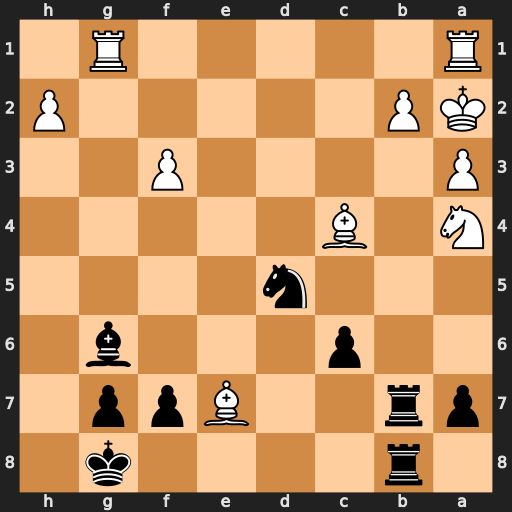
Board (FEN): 1r4k1/pr2Bpp1/2p3b1/3n4/N1B5/P4P2/KP5P/R5R1
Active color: b
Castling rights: -
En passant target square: -
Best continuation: Rxb2+ Nxb2 Nc3#